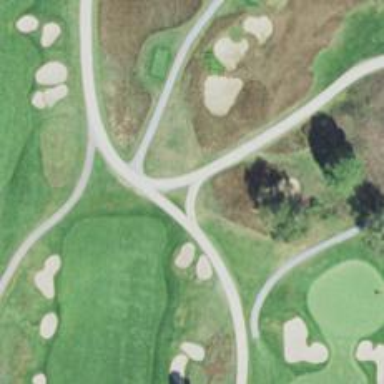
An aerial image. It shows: Service road designated as golf cart path.